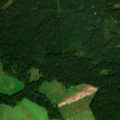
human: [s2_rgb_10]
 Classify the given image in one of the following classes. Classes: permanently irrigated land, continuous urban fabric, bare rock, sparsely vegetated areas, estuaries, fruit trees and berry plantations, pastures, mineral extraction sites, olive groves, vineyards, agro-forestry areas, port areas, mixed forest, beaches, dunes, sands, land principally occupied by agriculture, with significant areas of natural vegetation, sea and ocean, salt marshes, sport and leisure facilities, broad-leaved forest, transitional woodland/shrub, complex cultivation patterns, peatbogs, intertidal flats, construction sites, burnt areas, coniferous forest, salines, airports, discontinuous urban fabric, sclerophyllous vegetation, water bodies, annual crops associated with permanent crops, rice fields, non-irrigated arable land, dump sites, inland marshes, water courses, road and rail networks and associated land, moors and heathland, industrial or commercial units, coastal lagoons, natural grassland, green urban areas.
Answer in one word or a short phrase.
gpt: non-irrigated arable land, pastures, land principally occupied by agriculture, with significant areas of natural vegetation, coniferous forest, mixed forest